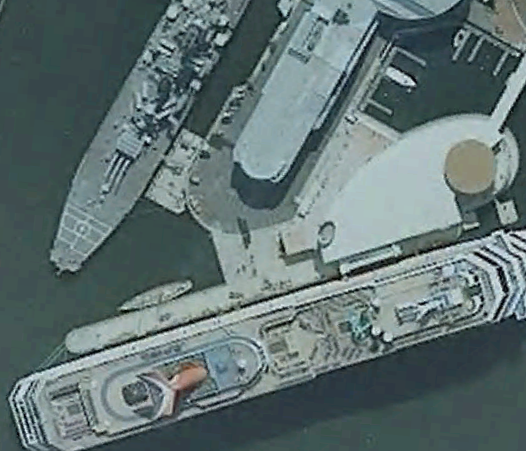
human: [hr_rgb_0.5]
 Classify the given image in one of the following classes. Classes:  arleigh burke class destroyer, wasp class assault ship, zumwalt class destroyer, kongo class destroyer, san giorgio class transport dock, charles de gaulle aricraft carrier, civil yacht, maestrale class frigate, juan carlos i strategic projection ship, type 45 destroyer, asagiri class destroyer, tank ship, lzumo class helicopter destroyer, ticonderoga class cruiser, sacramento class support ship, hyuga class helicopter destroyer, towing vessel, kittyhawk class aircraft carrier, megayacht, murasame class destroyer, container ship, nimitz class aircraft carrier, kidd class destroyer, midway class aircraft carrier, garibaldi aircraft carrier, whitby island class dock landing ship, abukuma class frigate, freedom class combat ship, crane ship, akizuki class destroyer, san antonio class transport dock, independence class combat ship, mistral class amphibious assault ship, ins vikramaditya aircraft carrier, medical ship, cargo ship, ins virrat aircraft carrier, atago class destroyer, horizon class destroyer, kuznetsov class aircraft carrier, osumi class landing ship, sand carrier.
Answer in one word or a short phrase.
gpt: Megayacht